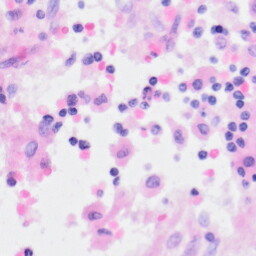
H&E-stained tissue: Kidney